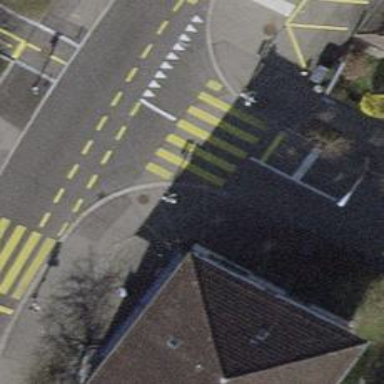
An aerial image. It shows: Kerb serving as barrier.